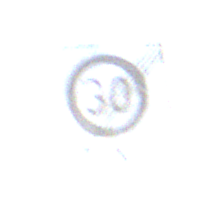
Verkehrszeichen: EndeZone30
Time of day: MorningAfternoon
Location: Outdoor (RoadRail)
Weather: PartlyCloudy
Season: NotSpecified
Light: Natural